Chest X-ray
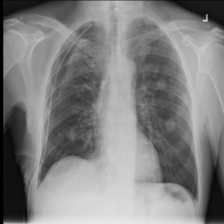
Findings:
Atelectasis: negative
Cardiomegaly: negative
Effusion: negative
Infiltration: negative
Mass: positive
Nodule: negative
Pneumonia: negative
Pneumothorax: negative
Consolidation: negative
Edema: negative
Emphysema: positive
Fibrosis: negative
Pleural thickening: negative
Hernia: negative